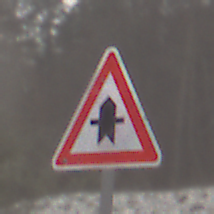
Verkehrszeichen: Vorfahrt
Umgebung: Outdoor, Nature
Tageszeit: Midday
Wetter: Overcast
Licht: Natural
Jahreszeit: Winter
Kontrast: LowContrast